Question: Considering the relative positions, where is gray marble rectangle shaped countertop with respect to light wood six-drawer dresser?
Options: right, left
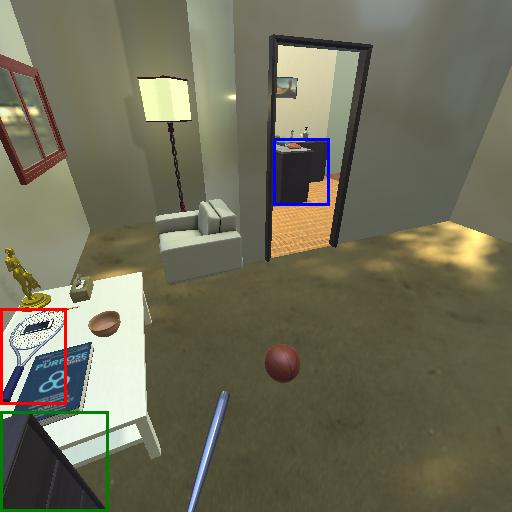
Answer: right